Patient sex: F
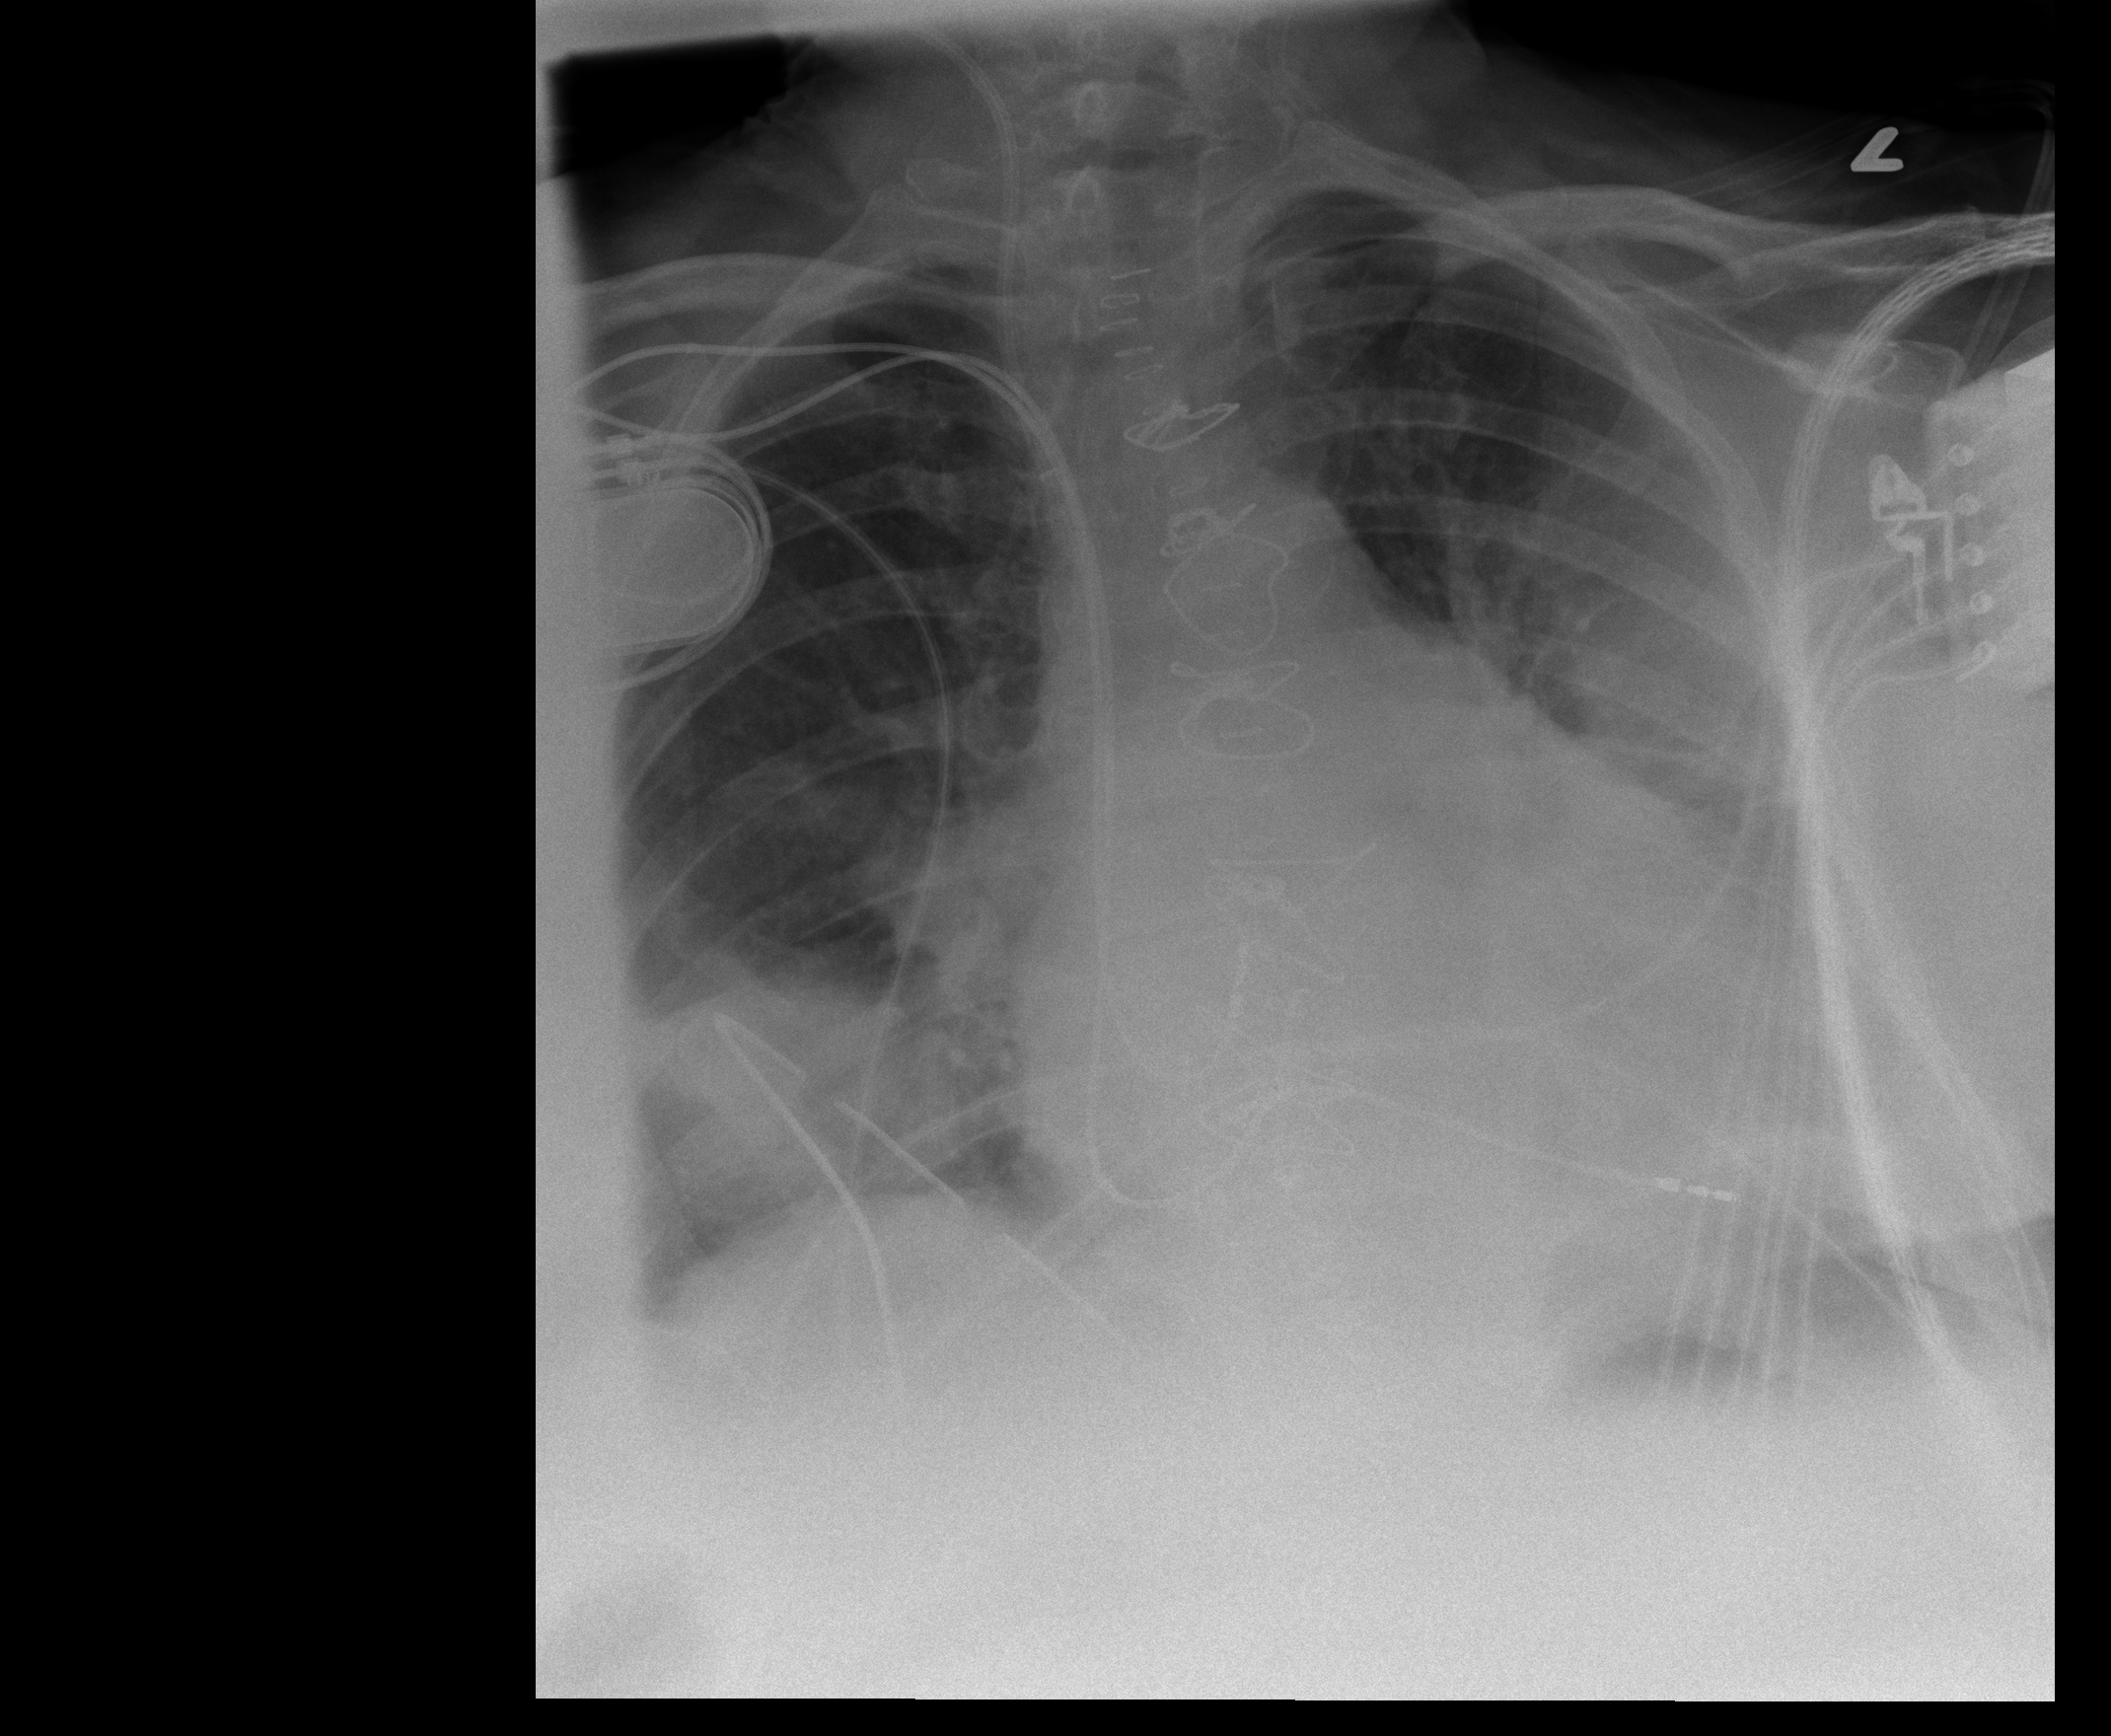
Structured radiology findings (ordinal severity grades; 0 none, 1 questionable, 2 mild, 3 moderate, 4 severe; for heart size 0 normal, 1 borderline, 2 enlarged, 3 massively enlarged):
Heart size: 2
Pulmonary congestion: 2
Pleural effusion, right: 2
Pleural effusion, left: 3
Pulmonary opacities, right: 2
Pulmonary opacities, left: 2
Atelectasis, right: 2
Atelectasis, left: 2